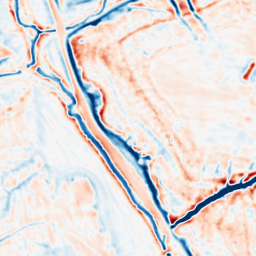
Category: multiscale
Decomposition family: dog_multiscale
Decomposition parameters: sigma_ratio: 1.4
n_scales: 4
base_sigma: 1
Upsampling method: bicubic_3x
Upsampling parameters: scale: 3
Upsampling scale: 3